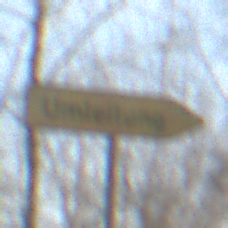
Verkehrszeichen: UmleitungswegweiserRechtsweisend
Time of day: MorningAfternoon
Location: Outdoor (Nature)
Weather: Clear
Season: Winter
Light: Natural